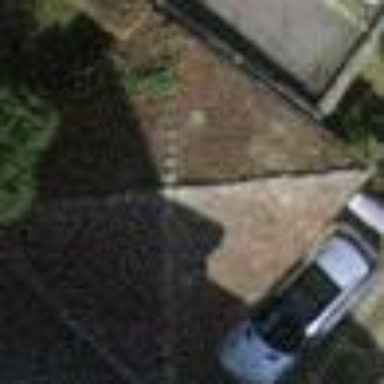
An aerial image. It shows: Group of garages.